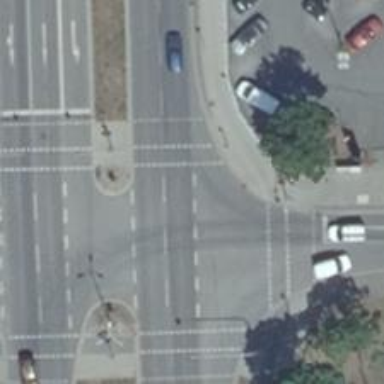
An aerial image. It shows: Traffic signal crossing.